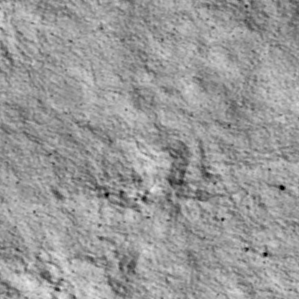
Label: non_frost